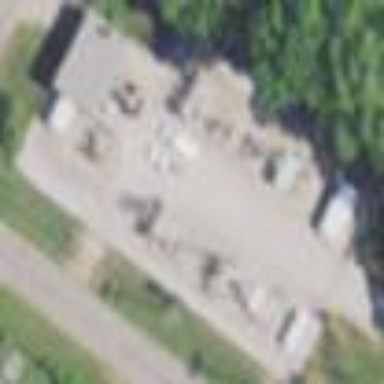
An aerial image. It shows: Power substation surrounded by fence.